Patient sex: M
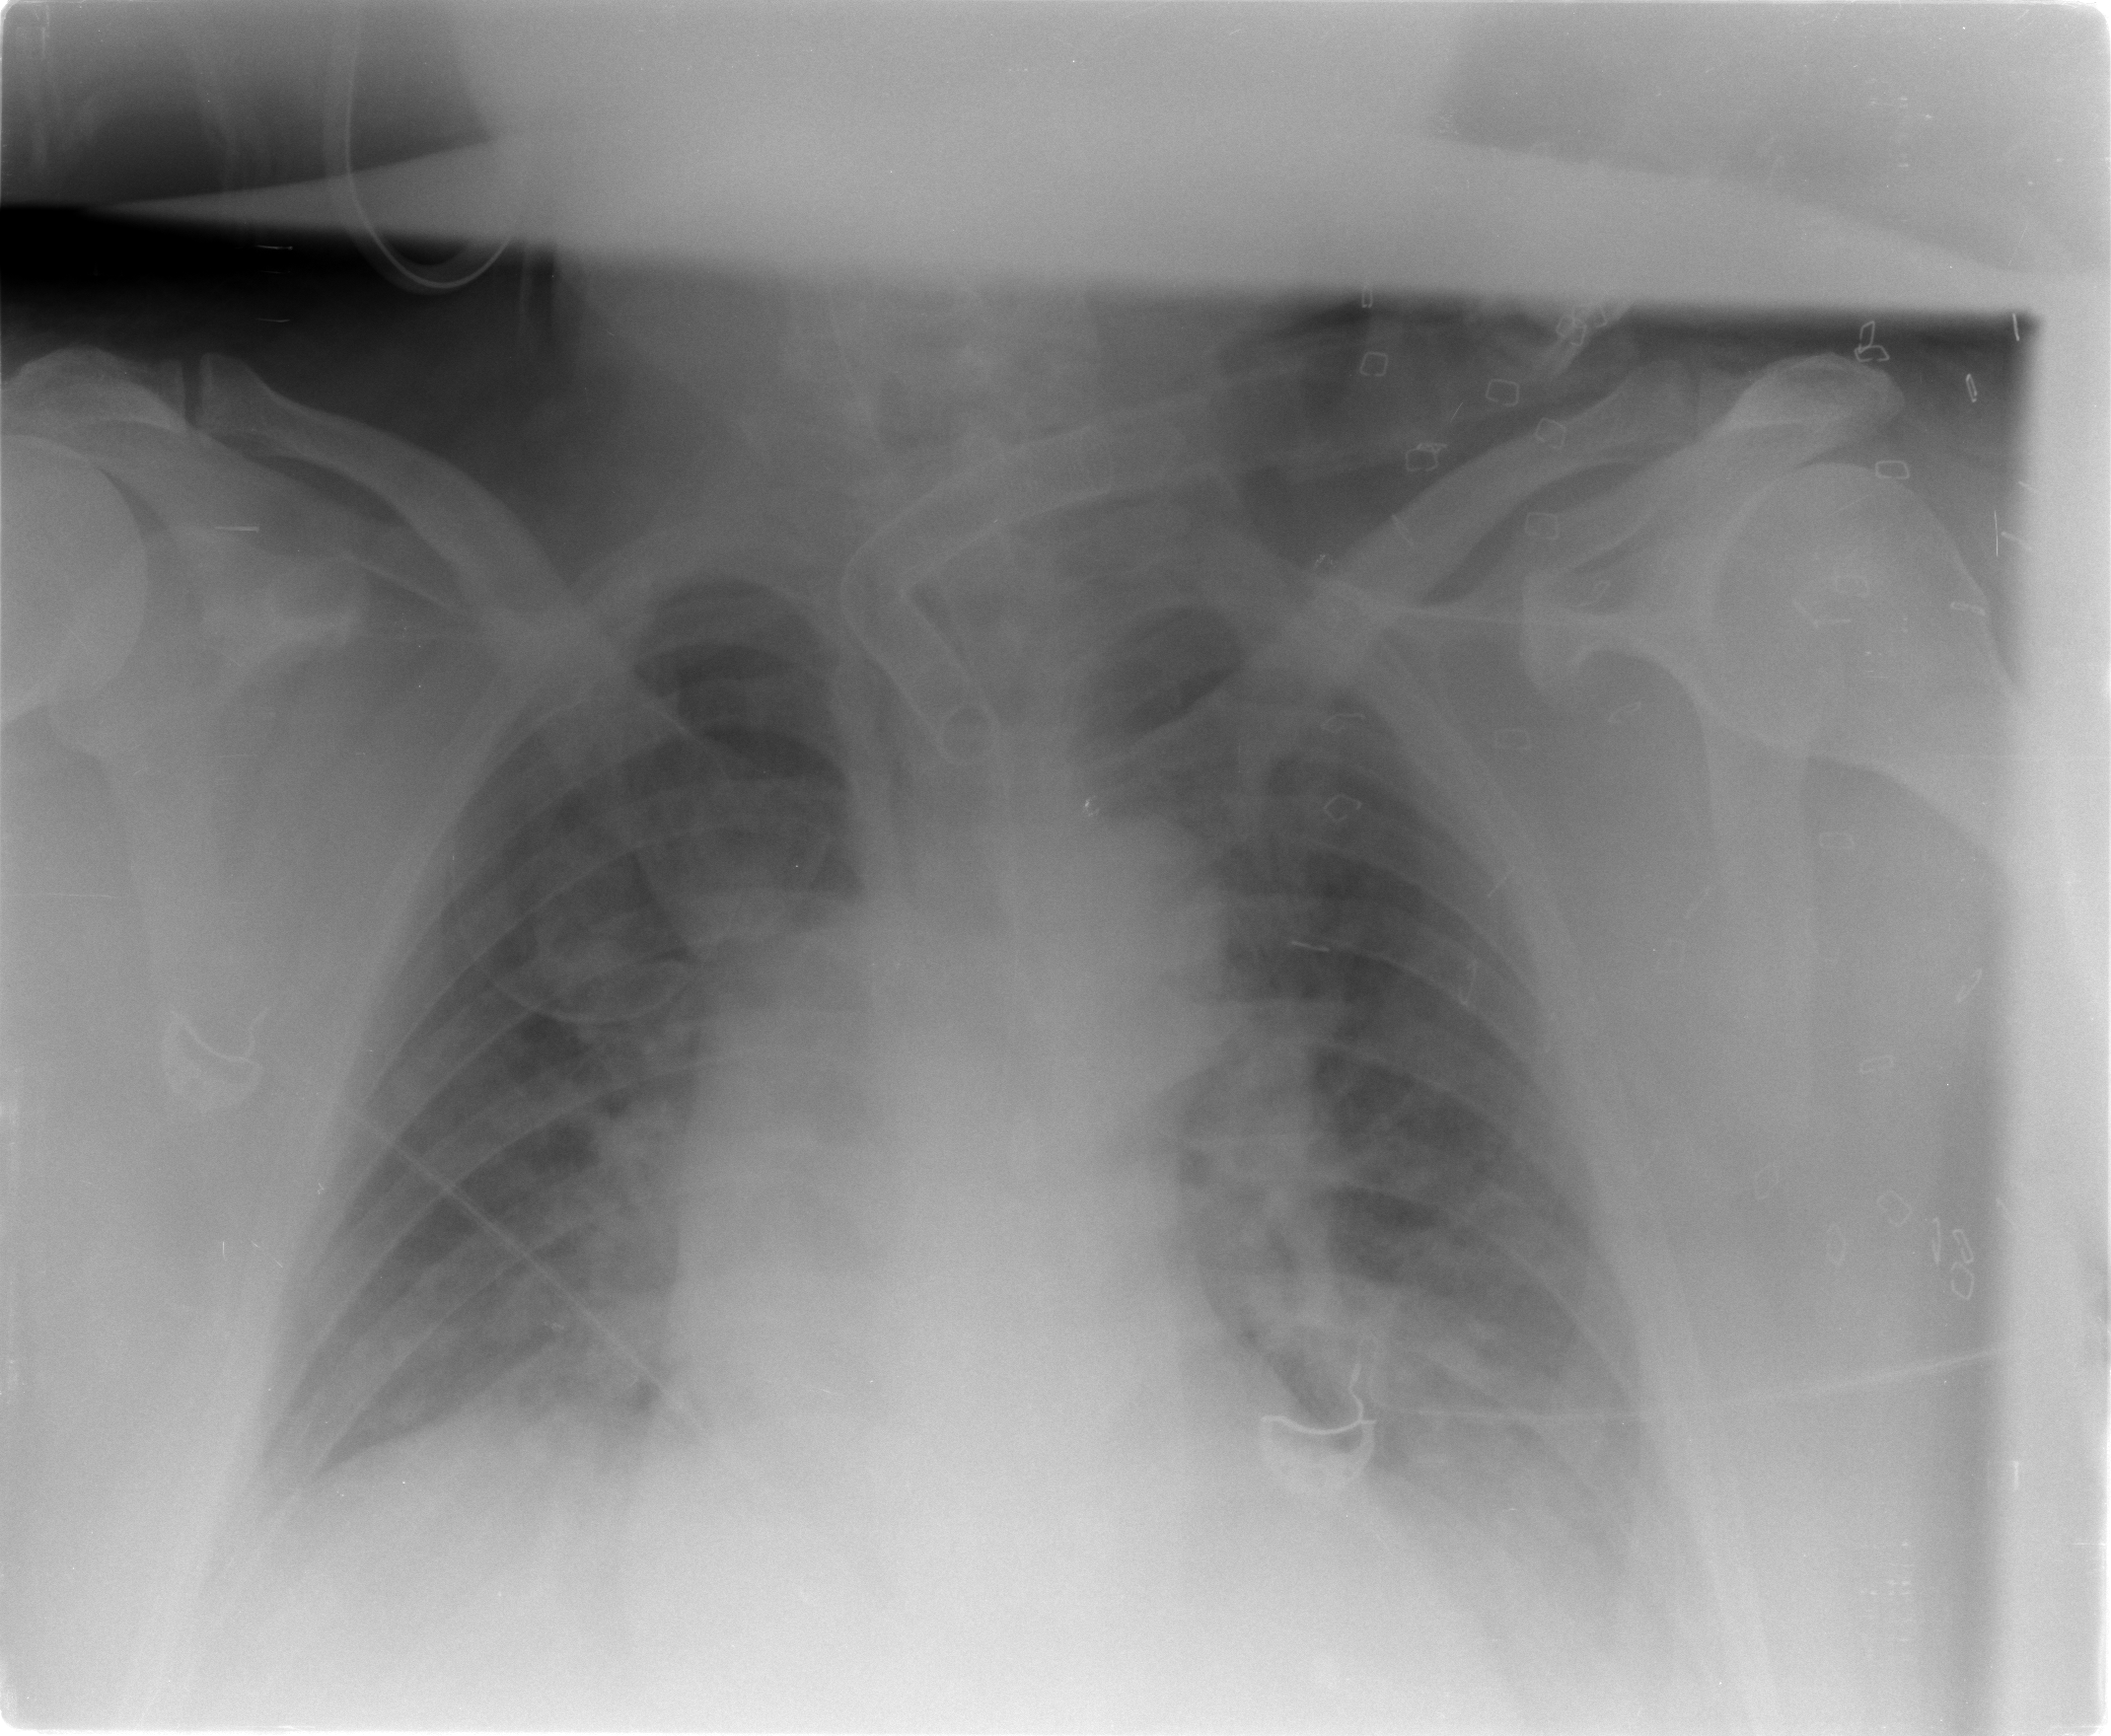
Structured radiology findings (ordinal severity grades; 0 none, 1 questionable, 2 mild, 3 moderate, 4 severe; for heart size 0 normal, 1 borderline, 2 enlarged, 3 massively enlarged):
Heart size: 0
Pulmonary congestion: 2
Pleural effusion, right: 2
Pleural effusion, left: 2
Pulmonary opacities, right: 2
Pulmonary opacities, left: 2
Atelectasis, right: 2
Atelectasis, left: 2